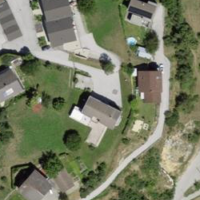
EUNIS habitat code: 55
Species observed at this site:
Acer campestre